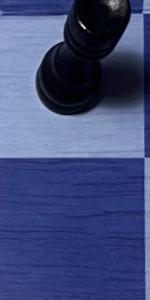
Label: Empty